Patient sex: M
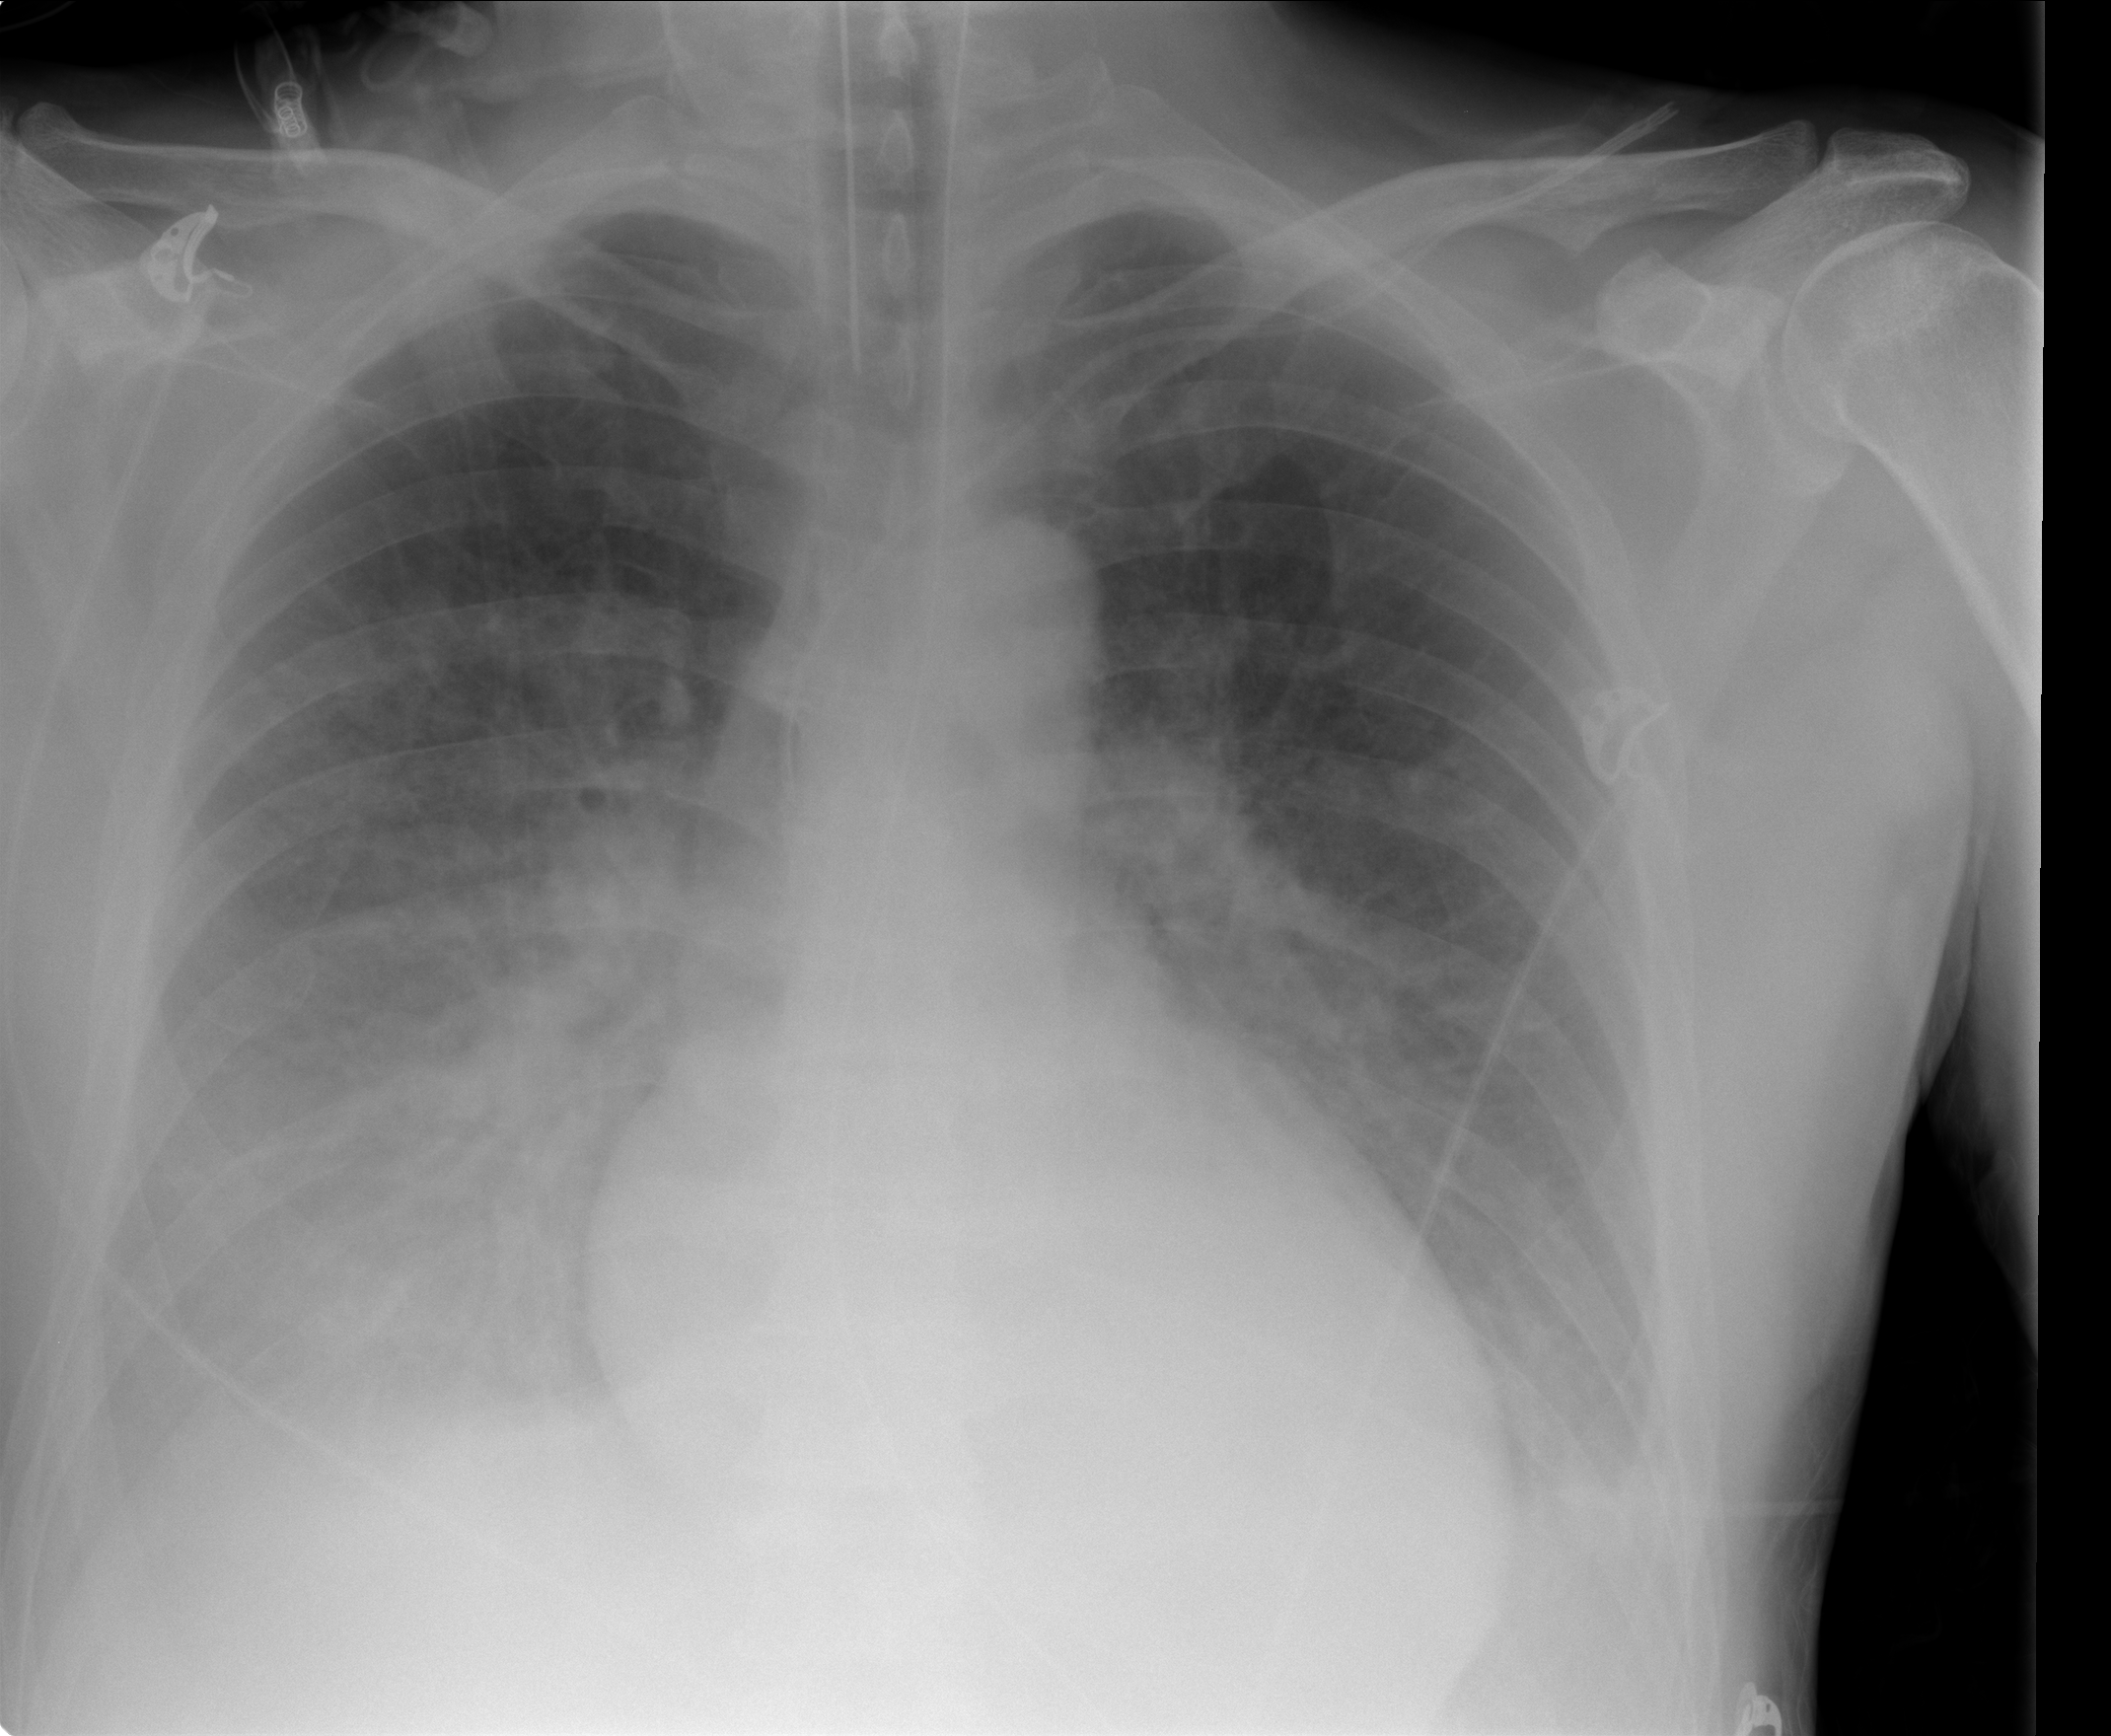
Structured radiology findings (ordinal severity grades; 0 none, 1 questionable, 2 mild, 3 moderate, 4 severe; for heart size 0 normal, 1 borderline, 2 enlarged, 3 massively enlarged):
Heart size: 2
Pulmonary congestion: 3
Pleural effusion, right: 0
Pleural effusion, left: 0
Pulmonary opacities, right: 3
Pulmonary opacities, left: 2
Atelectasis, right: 2
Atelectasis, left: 2